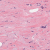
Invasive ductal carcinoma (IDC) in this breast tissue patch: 1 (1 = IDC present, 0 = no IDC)